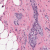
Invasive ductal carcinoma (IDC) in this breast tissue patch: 0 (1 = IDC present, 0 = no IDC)